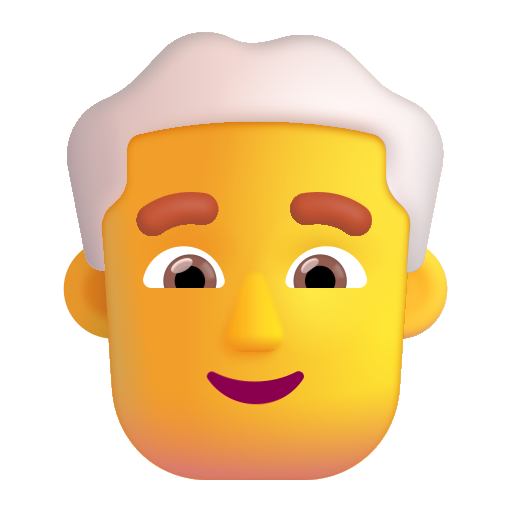
man white hair color default